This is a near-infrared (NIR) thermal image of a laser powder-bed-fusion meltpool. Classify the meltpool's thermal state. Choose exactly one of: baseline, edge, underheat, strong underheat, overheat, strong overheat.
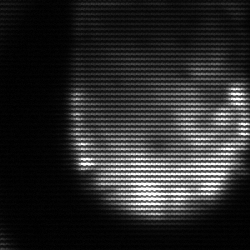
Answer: strong underheat